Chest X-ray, AP view. Patient: 58 years old, sex F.
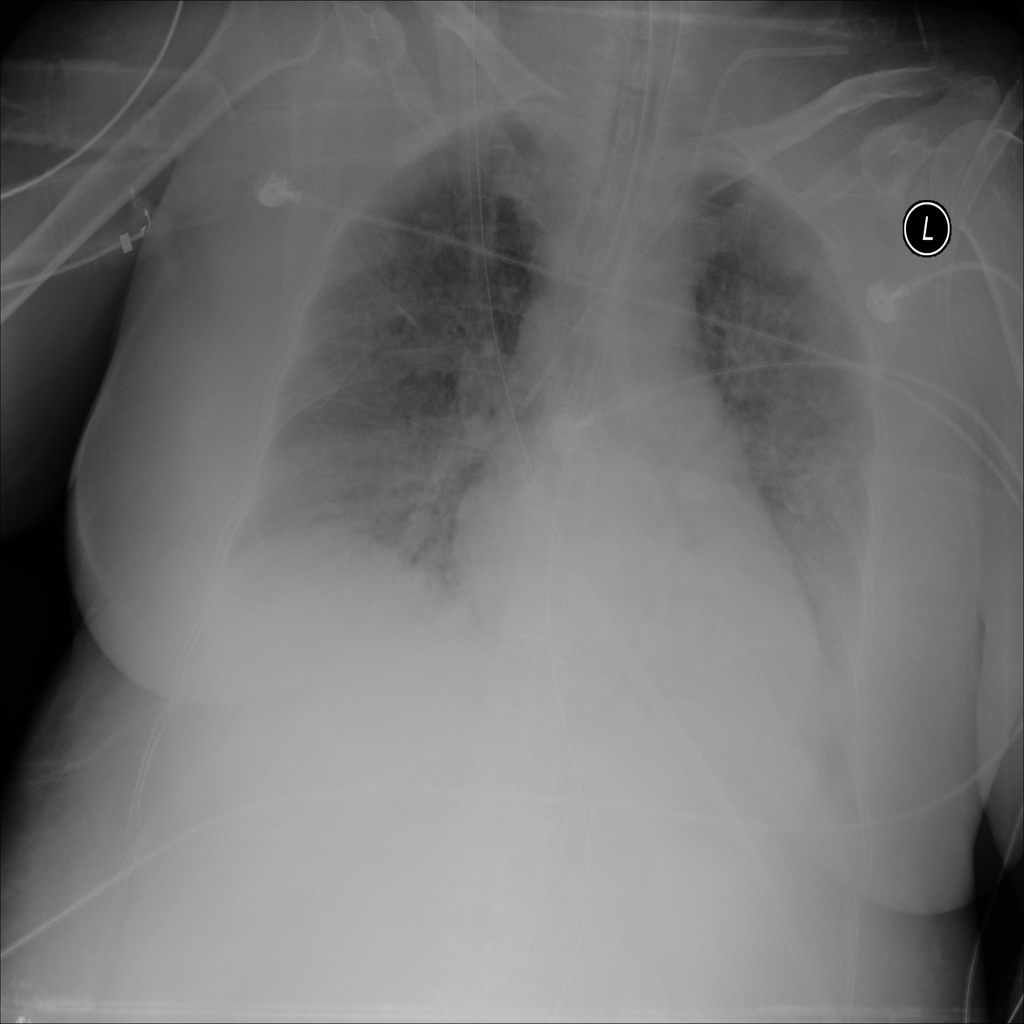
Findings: No Finding